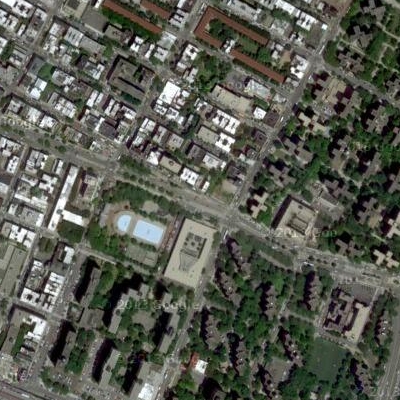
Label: Industry